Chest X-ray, AP view. Patient: 43 years old, sex F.
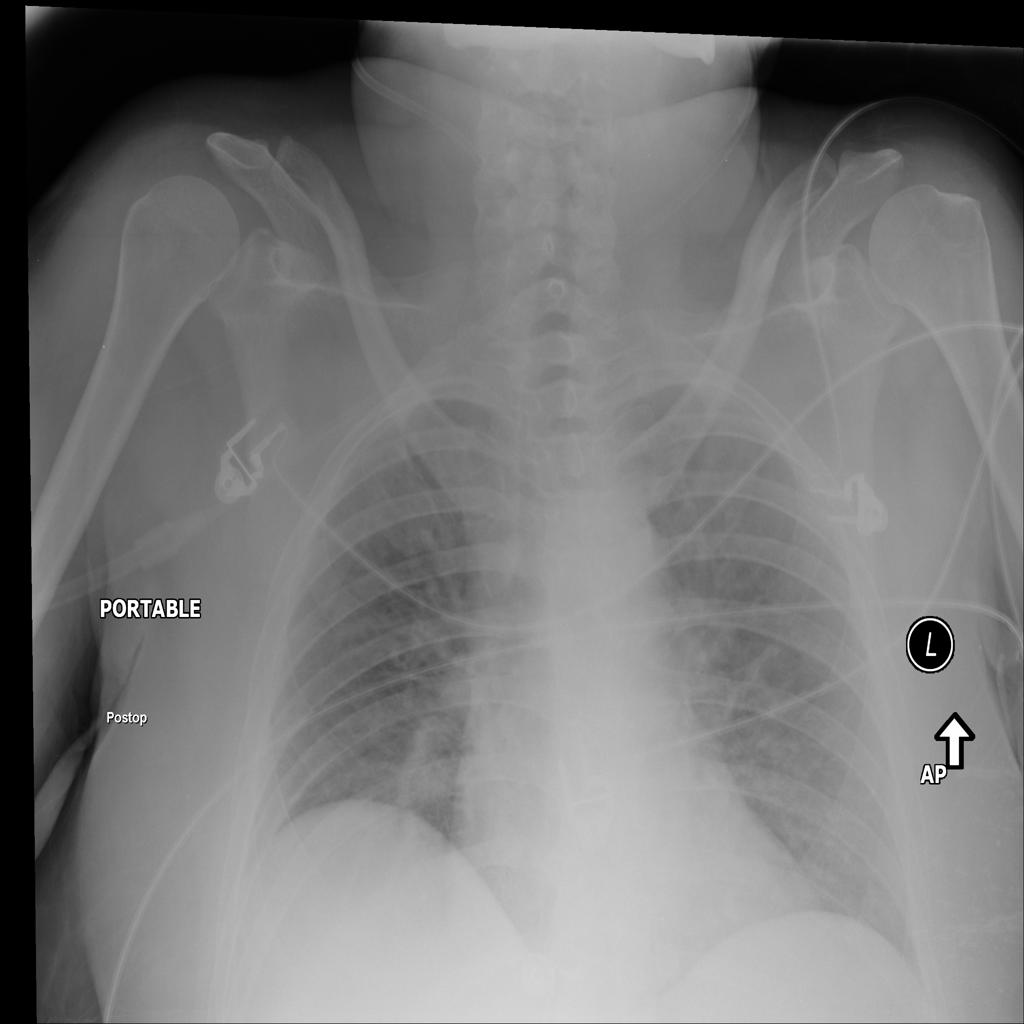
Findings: Consolidation